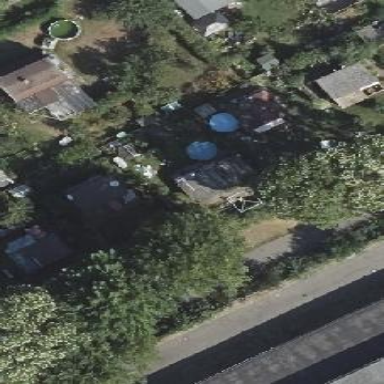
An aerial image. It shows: Plot in the allotments.